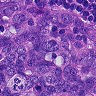
Metastatic tissue present: yes